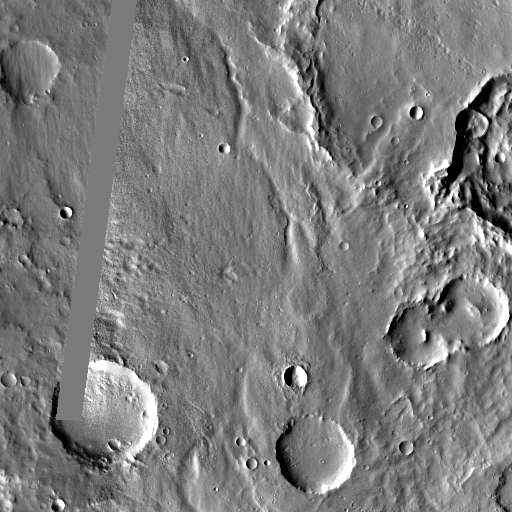
Crater classes present: Background, Other, Buried, Secondary